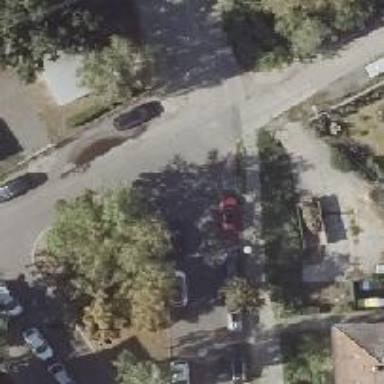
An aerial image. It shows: Asphalt road in residential area.